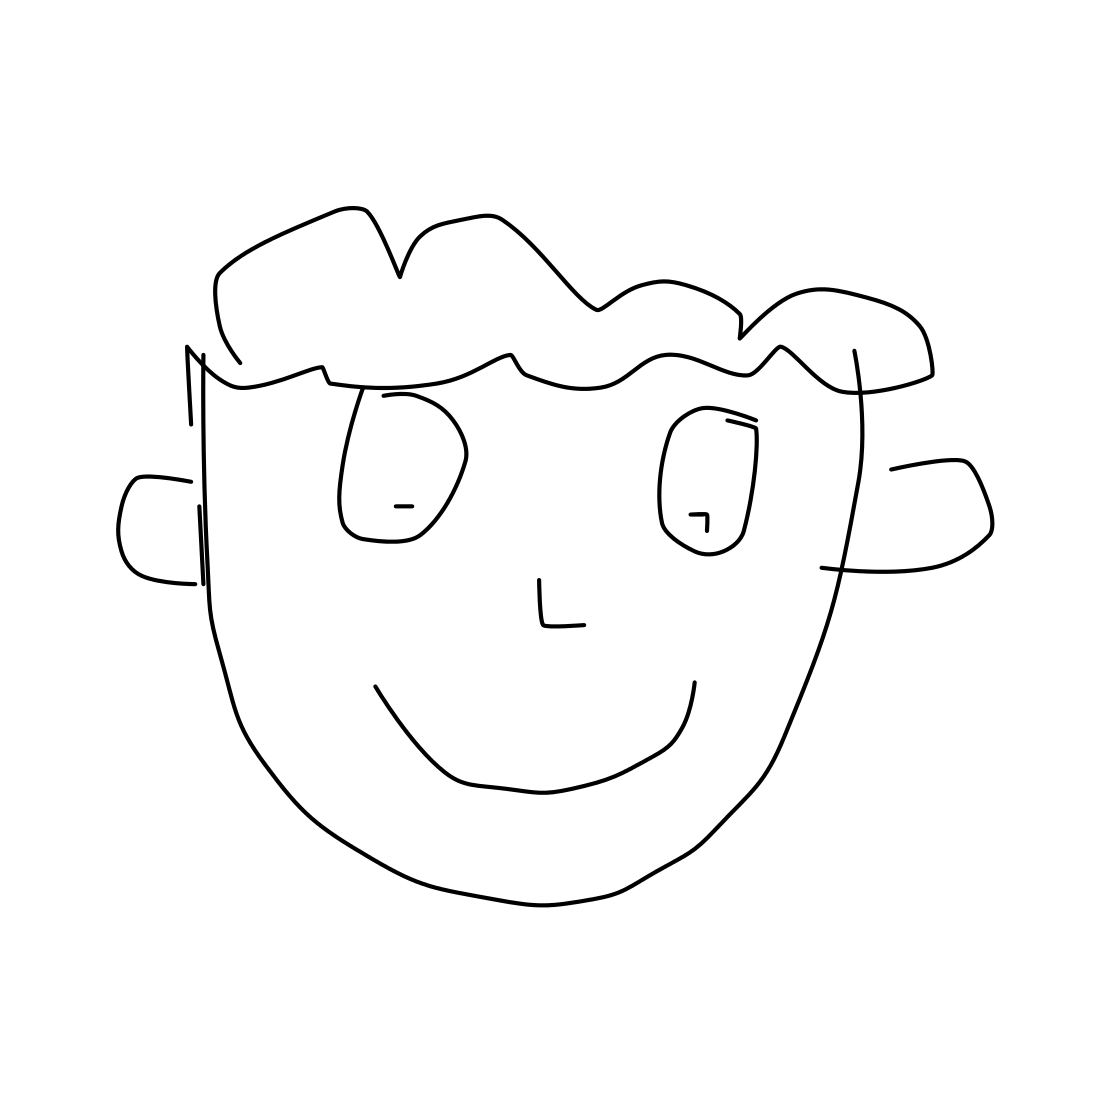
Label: face